Current action and preconditions to check: trajectory_clear

Your task: For each precondition in the list above, predict whether it will hold at this action.

Consider the current scene as observed from the mobile robot's camera, and analyze the predicted future states of all dynamic agents (e.g., people, animals, vehicles, or any moving entities) within the NEXT SECOND.

IMPORTANT: Only answer "very likely" if you are absolutely certain—based on strong, clear evidence—that a dynamic agent will violate the precondition in the predicted future state. Do NOT answer "very likely" for unlikely, ambiguous, or low-probability risks.

Ask yourself for each precondition: Is there a high probability, with clear and convincing evidence, that the predicted future states of any dynamic agent will interfere with the predicted future state of the currently executing action within the NEXT SECOND, causing that precondition to fail?

Assess the risk level based on these predictions. Use "likely" or "very likely" if motions create a clear risk of interference.

Use "neutral" or "improbable" if agents are nearby but their predicted paths are clearly diverging or non-conflicting.

Failure Risk Categories: "very improbable", "improbable", "neutral", "likely", "very likely"

Answer Format: Output ONLY the probability_of_failure value from these categories: "very improbable", "improbable", "neutral", "likely", "very likely"

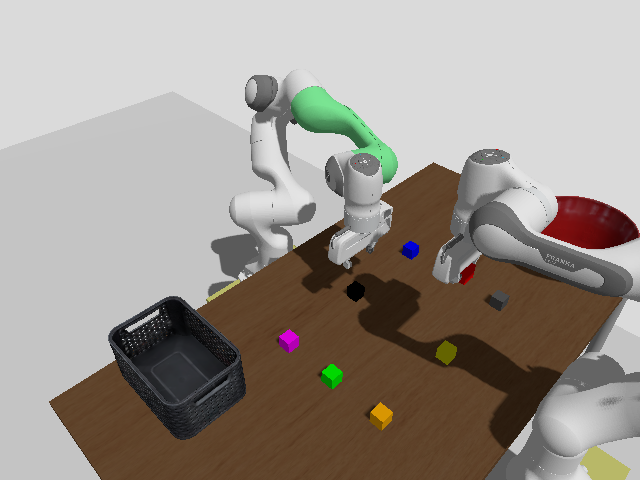

Answer: very improbable